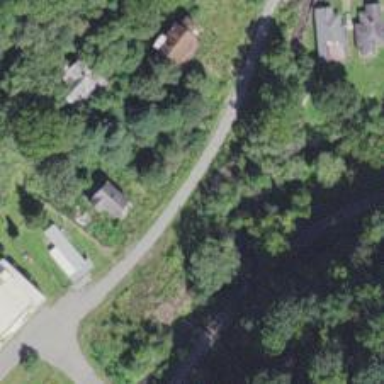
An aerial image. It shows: Abandoned railway.